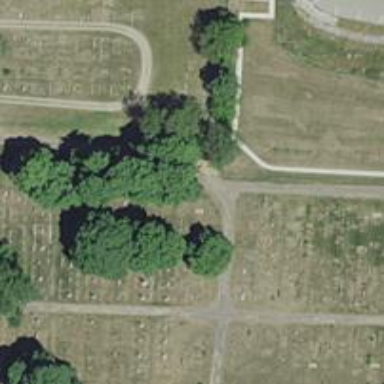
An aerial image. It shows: Cemetery.